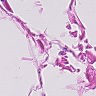
Metastatic tissue present: no